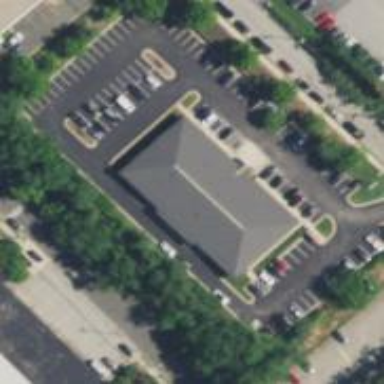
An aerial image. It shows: Clinic.